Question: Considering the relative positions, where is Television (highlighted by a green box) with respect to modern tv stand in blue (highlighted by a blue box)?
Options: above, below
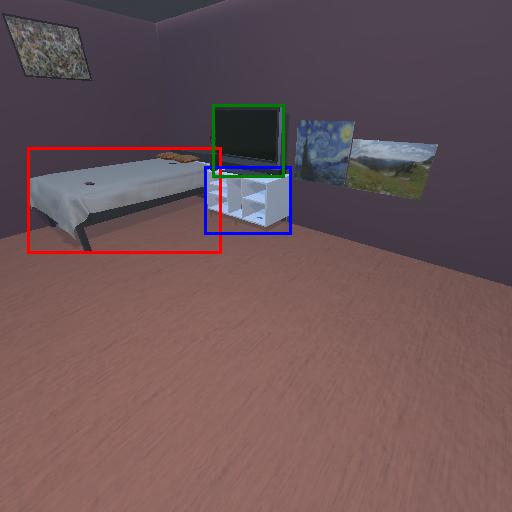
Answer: above